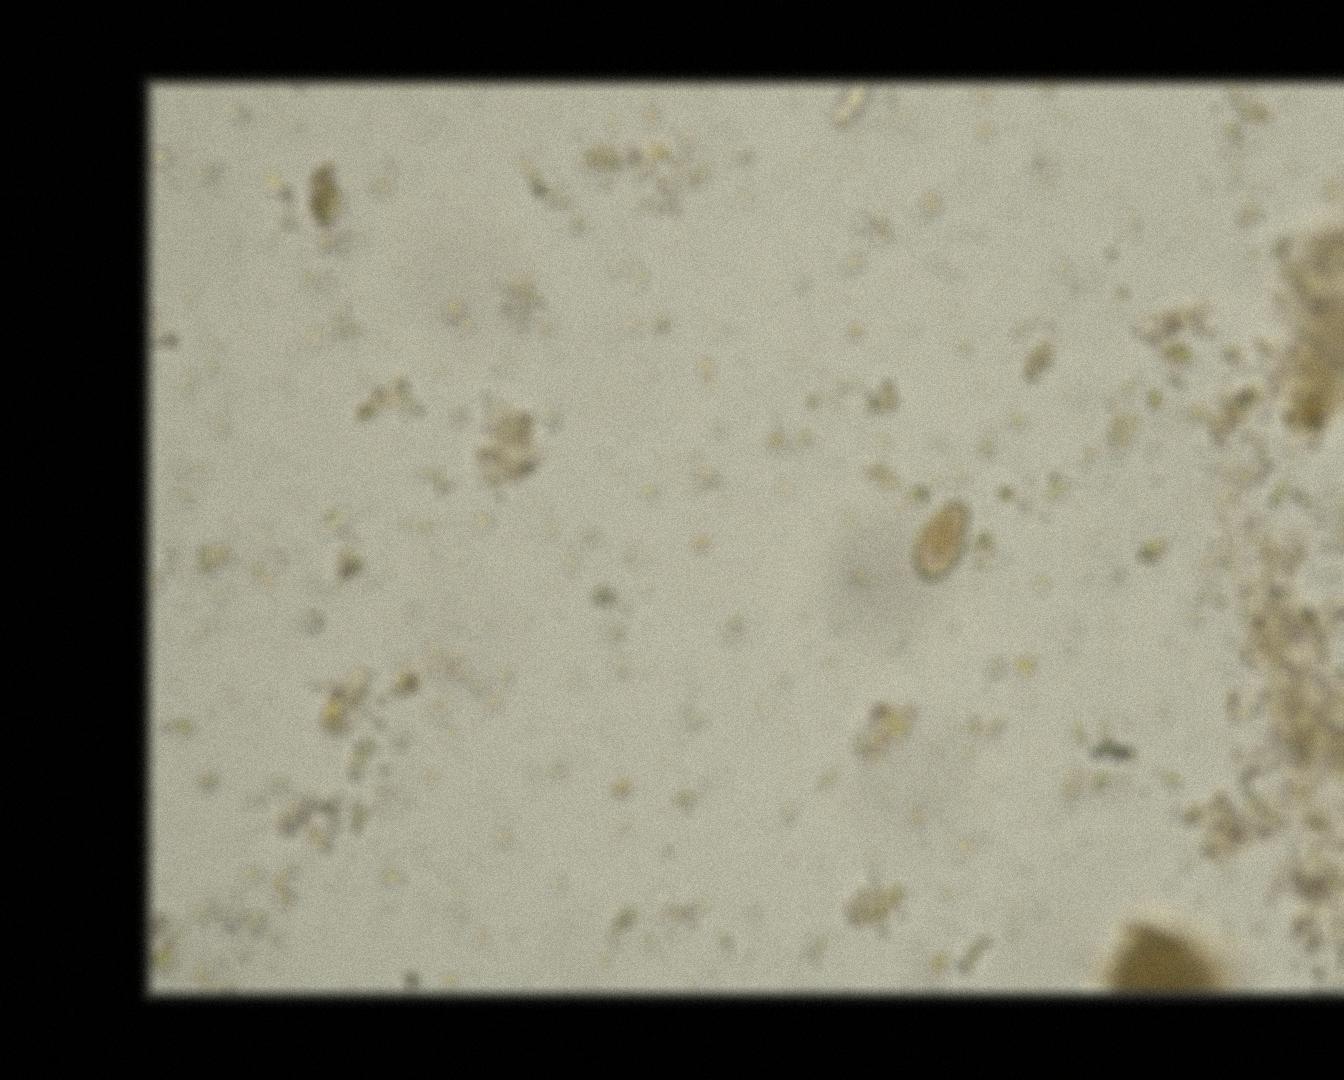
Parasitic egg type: Opisthorchis viverrine